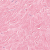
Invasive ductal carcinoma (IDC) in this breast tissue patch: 0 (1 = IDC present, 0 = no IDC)